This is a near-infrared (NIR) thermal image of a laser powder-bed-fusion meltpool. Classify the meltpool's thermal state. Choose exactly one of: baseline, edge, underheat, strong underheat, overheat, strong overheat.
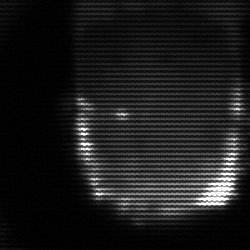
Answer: baseline